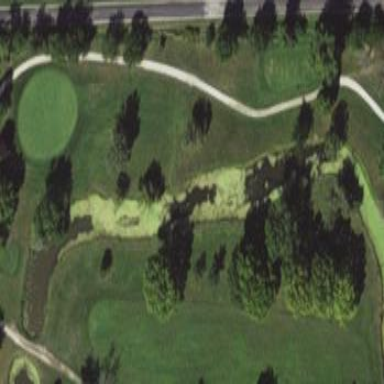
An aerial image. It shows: Water hazard on golf course. The hazard is natural water feature.